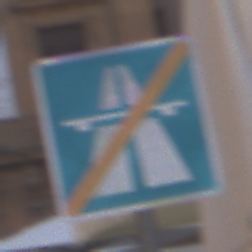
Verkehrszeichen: EndeAutbahn
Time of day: MorningAfternoon
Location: Outdoor (Urban)
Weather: PartlyCloudy
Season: NotSpecified
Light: Natural